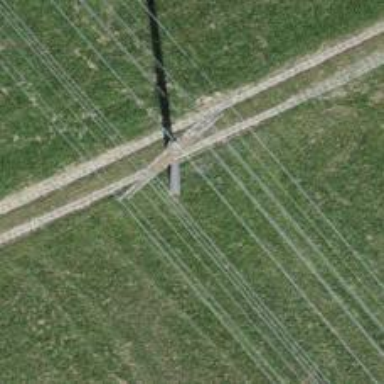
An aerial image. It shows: Power tower.